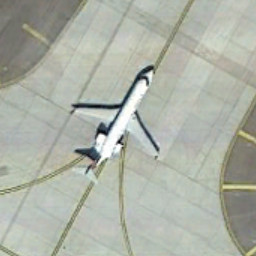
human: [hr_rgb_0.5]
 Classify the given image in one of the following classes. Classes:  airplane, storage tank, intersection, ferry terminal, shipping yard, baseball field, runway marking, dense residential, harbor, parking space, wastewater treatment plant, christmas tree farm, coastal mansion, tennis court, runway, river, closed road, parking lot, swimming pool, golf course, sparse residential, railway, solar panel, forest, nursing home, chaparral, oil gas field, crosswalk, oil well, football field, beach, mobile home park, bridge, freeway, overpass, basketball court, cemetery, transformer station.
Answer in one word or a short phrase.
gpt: airplane